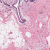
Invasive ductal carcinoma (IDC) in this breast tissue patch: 0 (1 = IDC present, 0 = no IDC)